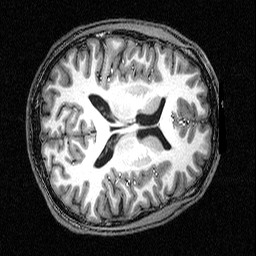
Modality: T1w
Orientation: axial
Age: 23
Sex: male
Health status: healthy
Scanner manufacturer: siemens
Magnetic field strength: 3 T
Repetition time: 2.5 s
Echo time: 0.00393 s